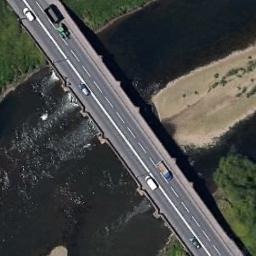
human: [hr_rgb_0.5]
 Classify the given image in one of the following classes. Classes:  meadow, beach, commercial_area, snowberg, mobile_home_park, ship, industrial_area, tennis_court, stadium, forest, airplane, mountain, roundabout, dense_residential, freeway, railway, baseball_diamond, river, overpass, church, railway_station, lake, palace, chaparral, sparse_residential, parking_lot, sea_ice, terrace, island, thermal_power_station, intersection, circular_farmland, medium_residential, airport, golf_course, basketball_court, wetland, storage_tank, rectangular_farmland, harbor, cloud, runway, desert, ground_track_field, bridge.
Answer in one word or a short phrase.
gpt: bridge